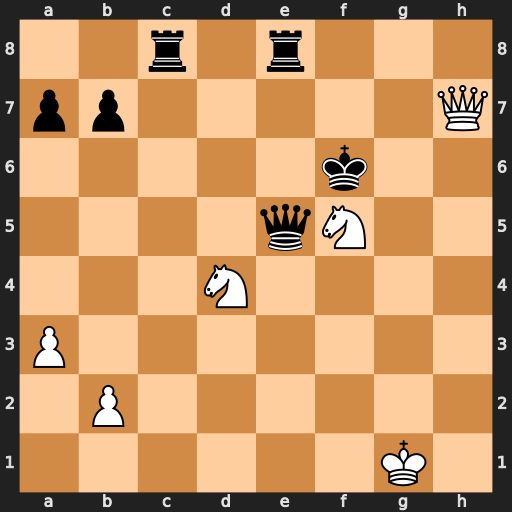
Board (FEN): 2r1r3/pp5Q/5k2/4qN2/3N4/P7/1P6/6K1
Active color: w
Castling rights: -
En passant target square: -
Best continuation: Qg7#